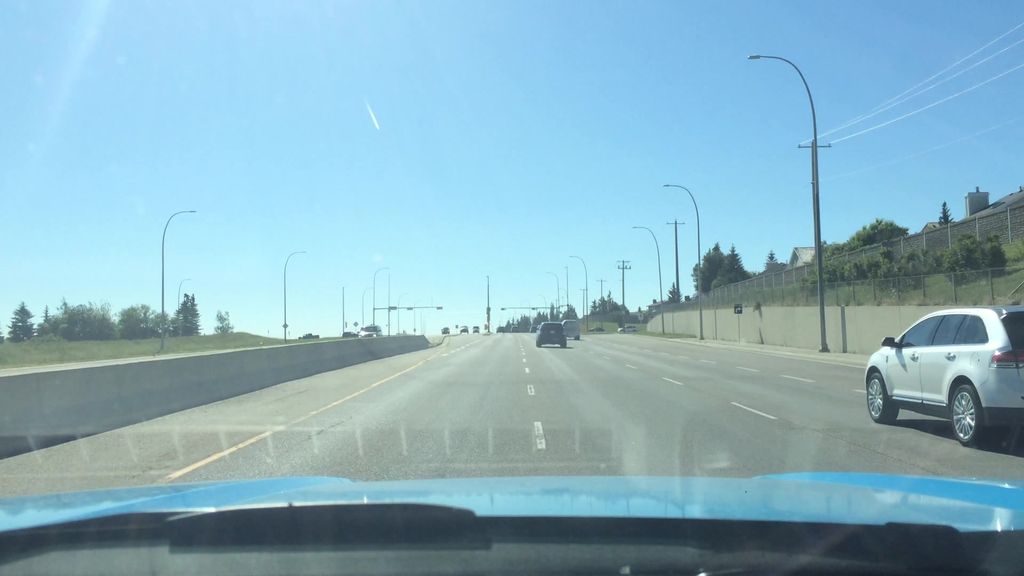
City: calgary